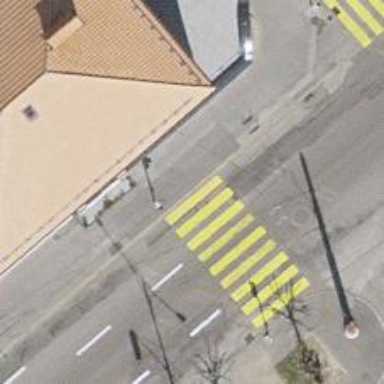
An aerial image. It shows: Kerb barrier.